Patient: sex M, age 60
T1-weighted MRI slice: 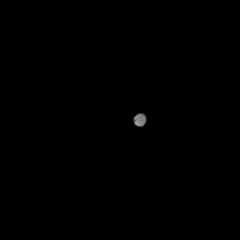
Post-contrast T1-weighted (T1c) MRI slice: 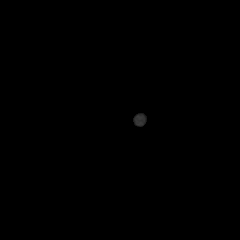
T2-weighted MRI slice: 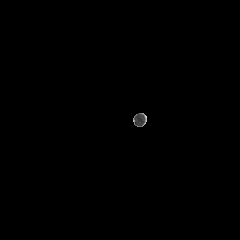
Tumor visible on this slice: no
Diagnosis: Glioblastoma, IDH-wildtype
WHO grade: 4